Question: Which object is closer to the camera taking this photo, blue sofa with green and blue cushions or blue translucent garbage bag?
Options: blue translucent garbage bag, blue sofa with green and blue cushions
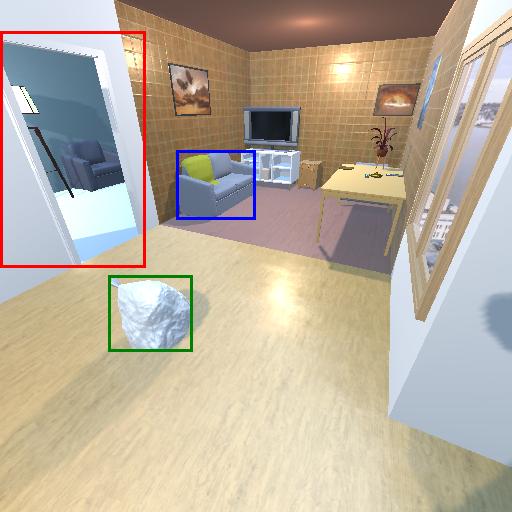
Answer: blue translucent garbage bag